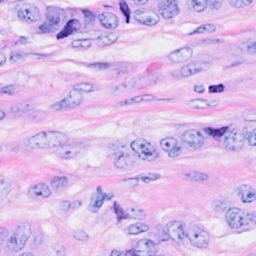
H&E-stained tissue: Breast